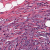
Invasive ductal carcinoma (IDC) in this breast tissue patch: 0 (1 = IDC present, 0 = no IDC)